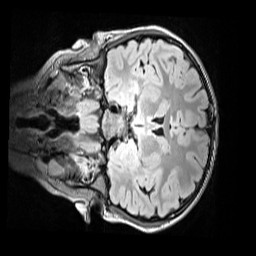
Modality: FLAIR
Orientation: coronal
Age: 10
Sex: male
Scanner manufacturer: siemens
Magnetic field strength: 3 T
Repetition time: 5 s
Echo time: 0.388 s